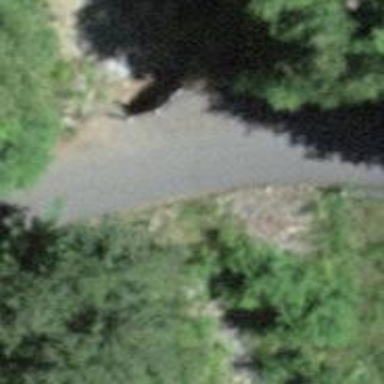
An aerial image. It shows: Culvert tunnel.